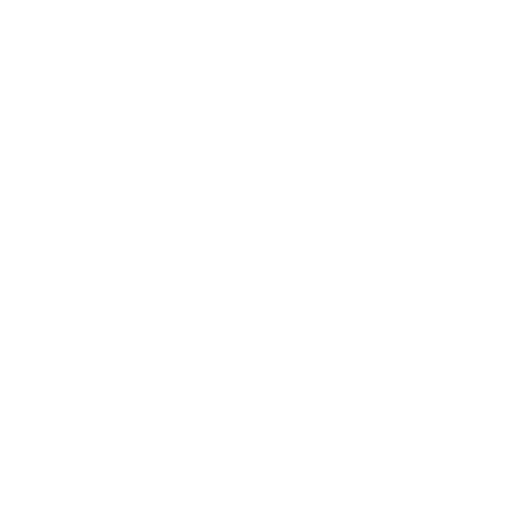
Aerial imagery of bar in Massachusetts named Hawes Shoal containing open water and unknown